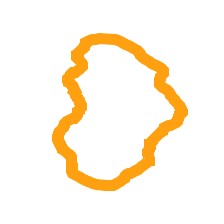
Shape: circle